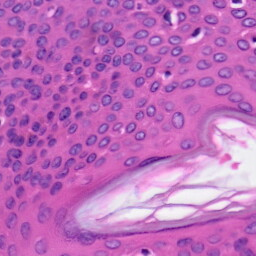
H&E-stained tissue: Skin